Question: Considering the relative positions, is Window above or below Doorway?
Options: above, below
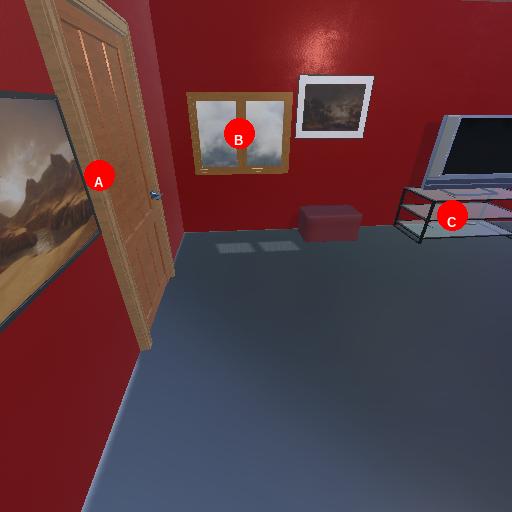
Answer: above